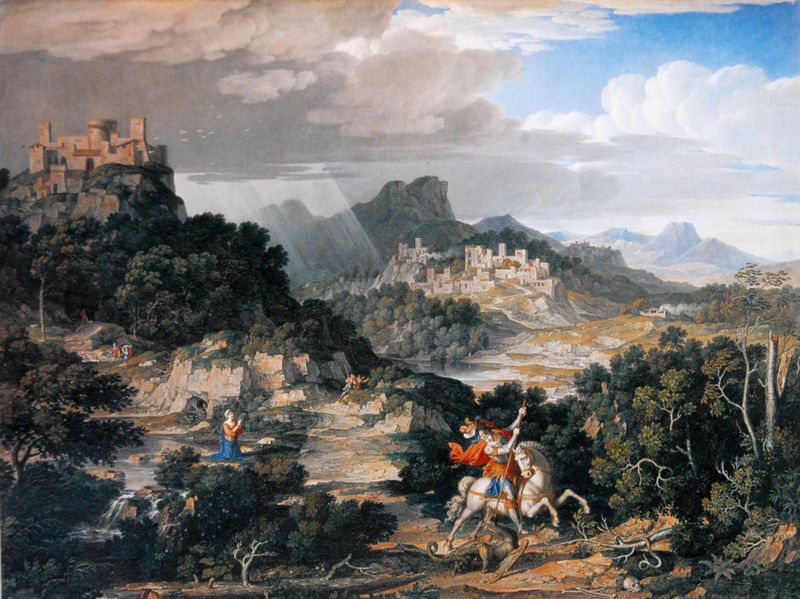
Titel: Landschaft mit dem hl. Georg
Künstler: Joseph Anton Koch
Standort: München
Institution: Neue Pinakothek
Schlagwörter: baum, berg, blau, blätter, feder, felsen, gemälde, gott, himmel, kampf, kopf, laub, mann, schatten, umhang, wasser, weiß, wolken, baumstämme, bäume, fluss, frauen, grün, landschaft, menschen, ocker, see, stadt, teich, äste, braun, frau, grau, hintergrund, hut, licht, männer, orange, schwarz, dame, haus, rot, schloss, weg, wolke, beige, malerei, böse, federn, schädel, stein, steine, bild, ast, bach, baumstamm, ebene, horizont, häuser, hügel, natur, vögel, zweige, busch, büsche, gehen, sonne, wege, personen, blatt, höle, rosa, tal, wald, wasserfall, anhöhe, pferd, reiter, turm, weiher, mähne, sattel, schwanz, schweif, zaumzeug, ort, perspektive, zwei, steinig, berge, fels, gebirge, hang, dorf, lila, geröll, staffage, wetter, lanze, zinnen, regen, stadtansicht, sonnenstrahl, burg, türme, strahlen, festung, wälder, felsig, jungfrau, illustration, knien, helm, beten, gebet, dämon, ritter, kämpfen, rüstung, schimmel, lichtstrahlen, helme, skelett, totenkopf, ross, teufel, geäst, kniend, mittelalter, sonnenstrahlen, echse, heiliger, siegfried, erd, speer, töten, städte, eichen, städtchen, maria, betend, tempera, ungeheuer, drachen, drache, erstechen, drachentöter, georg, heiliger georg, michael, legende, bergfried, burgen, klauen, gel, wurm, klaue, retter, lindwurm, beter, personenstaffage, heiligenlegende, hl. georg, zustechen, baumstämmer, birgen, ersticht, miachael, ritterschloss, satelldecke, st georg, tötet, 18. jahrhundert, gerog, gottes finger, gnandenstrahlen